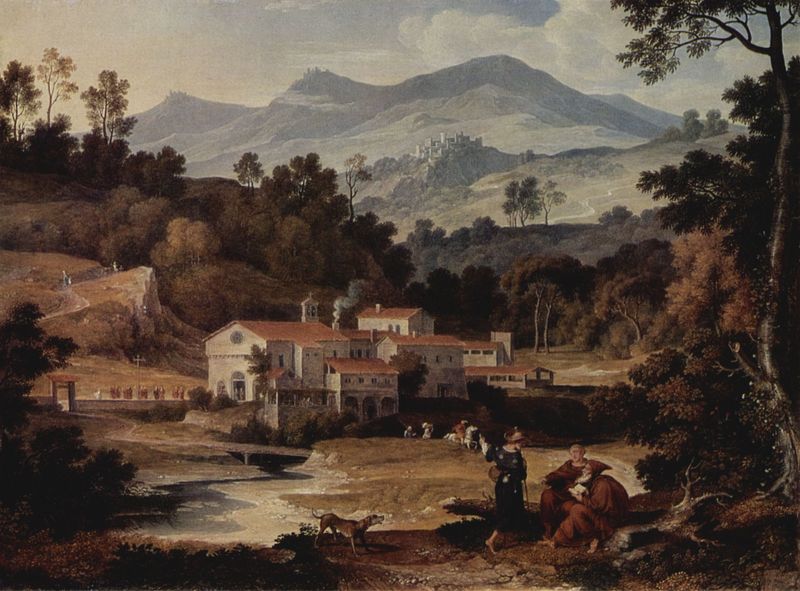
Titel: Das Kloster San Francesco im Sabinergebirge bei Rom
Künstler: Joseph Anton Koch
Standort: Sankt Petersburg
Institution: Eremitage
Schlagwörter: baum, berg, blau, blätter, felsen, gemälde, gruppe, himmel, laub, schatten, wasser, weiß, wolken, bäume, fluss, gelb, grün, landschaft, menschen, ocker, sitzen, stadt, ufer, äste, braun, grau, hut, hüte, kopfbedeckungen, licht, männer, orange, schwarz, strasse, dach, gebäude, haus, hund, hunde, rot, schloss, tiere, weg, wiese, wolke, beige, leute, mütze, mützen, stehen, weit, bildnis, öl, ast, bach, baumstamm, häuser, hügel, mühle, natur, weite, brücke, büsche, kirche, rauch, sonne, wege, wiesen, drei, kind, tal, wald, genre, kamin, pferd, reiter, schornstein, turm, stilleben, kopfbedeckung, füße, biegung, fassaden, italien, stab, berge, fels, gebirge, gipfel, hang, dorf, dächer, giebel, mauer, schornsteine, violett, berglandschaft, idylle, pause, rast, fabrik, romantik, stämme, arch, arches, architecture, blue, church, gathering, hat, men, palace, people, red, religious, white, women, black, country, france, gray, green, old, painting, seated, sitting, talking, wall, windows, yellow, pink, brown, frühling, tor, befestigung, waldrand, bögen, greis, burg, kloster, kreuz, festung, idyllisch, lichtung, friedhof, villa, wurzeln, smoke, mauern, jagdhund, cliff, cloud, clouds, man, sky, tree, wanderer, building, field, hill, hills, house, landscape, mountain, mountains, nature, water, germany, horizon, houses, roof, roofs, tower, trees, mönch, gehöft, menschengruppe, mönche, prozession, helmet, zipfelmütze, pinien, zwerg, spaziergänger, gebirgslandschaft, forest, grass, river, stream, path, road, hirte, hirten, castle, hillside, animals, dog, beard, cross, zwerge, bellen, kaputze, bridge, town, burgen, reading, italy, valley, gleithang, city, clothes, trunk, walls, bricks, buildings, gate, paths, horse, feste, monk, animal, prallhang, farm, home, peaks, book, chimney, spire, bergpfad, tan, doorway, standing, ber', patres, bell, hood, pathway, barefoot, soldier, mühlke, buiding, cit, chimey, rofs, cloistre, monastere, landscape house, countriside, 마을, 나무, 들판, 초원, 겨울, 집, ㅇ산, 사람들, 오후, 조용함, 산마을, mediaval, chruch, templar